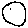
Label: moon